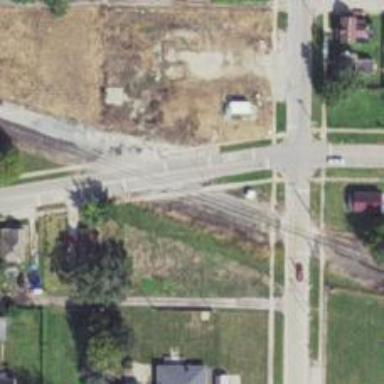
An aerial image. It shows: Crossing for the railway.